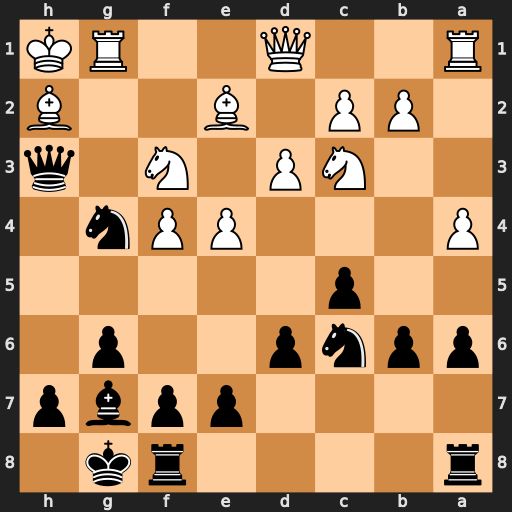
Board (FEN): r4rk1/4ppbp/ppnp2p1/2p5/P3PPn1/2NP1N1q/1PP1B2B/R2Q2RK
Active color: b
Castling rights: -
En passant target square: -
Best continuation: Nf2#